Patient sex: F
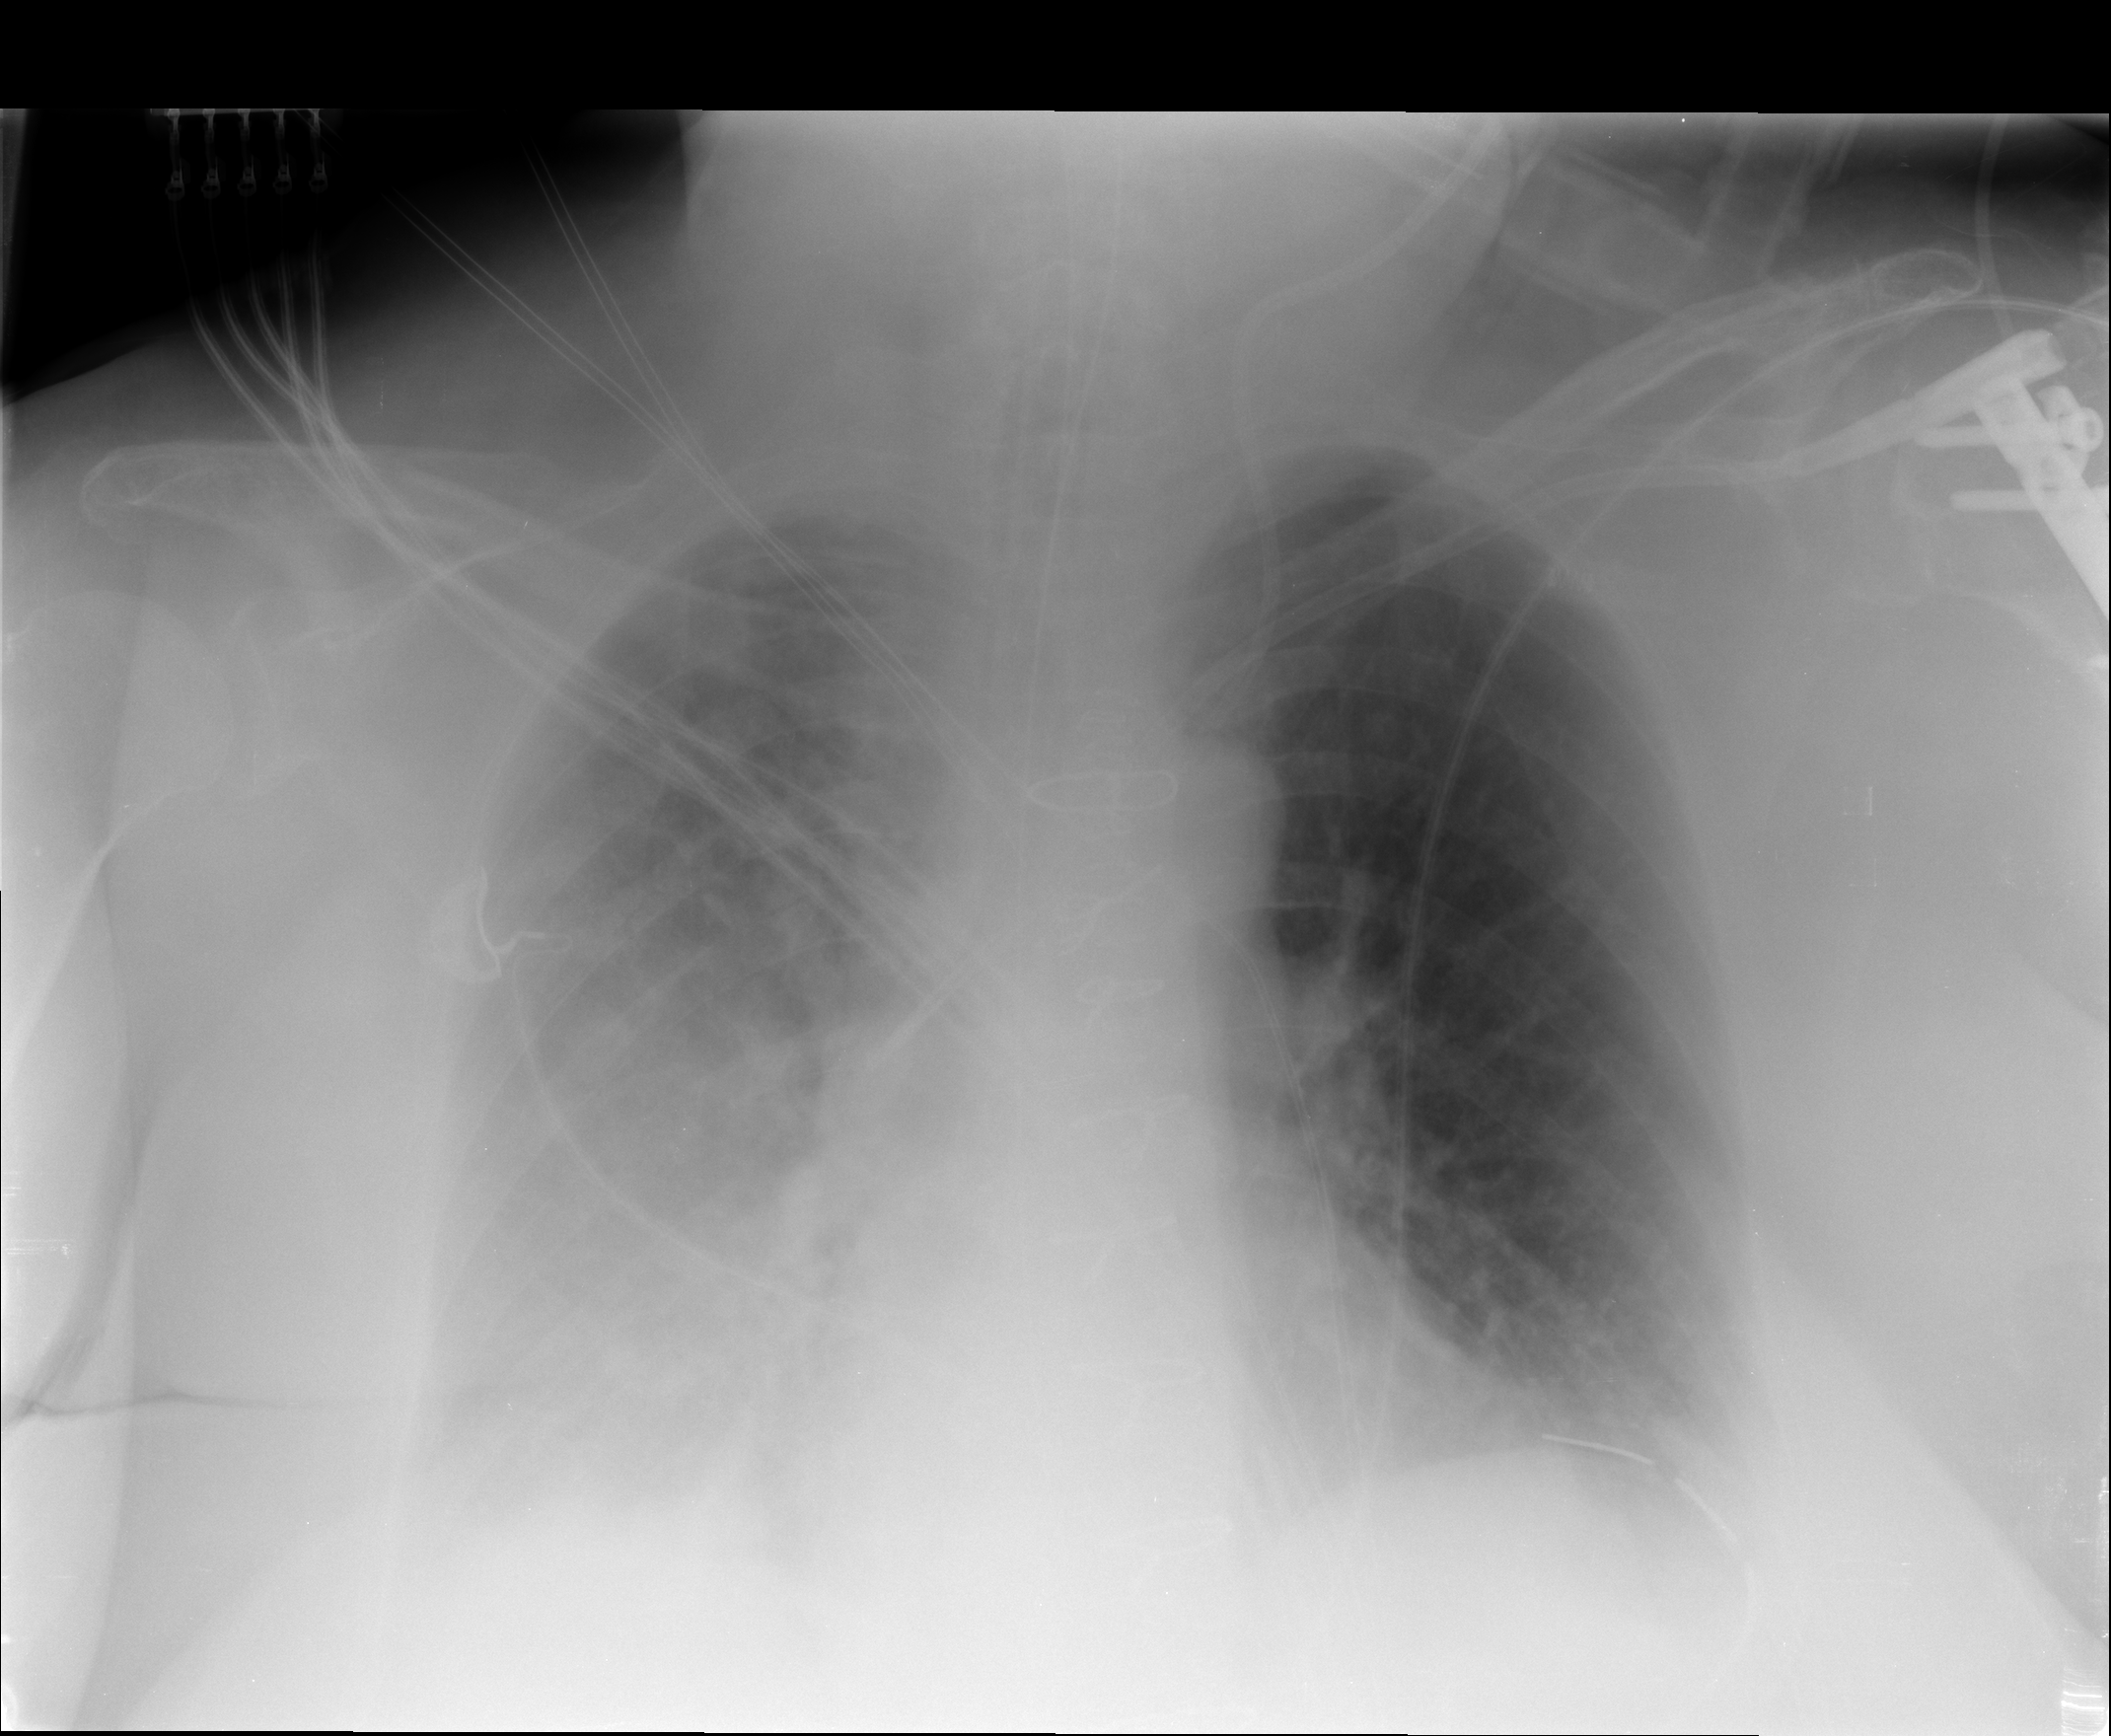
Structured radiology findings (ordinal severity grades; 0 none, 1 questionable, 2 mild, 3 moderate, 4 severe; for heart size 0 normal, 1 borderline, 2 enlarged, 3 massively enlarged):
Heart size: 1
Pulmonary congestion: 2
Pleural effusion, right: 3
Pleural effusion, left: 2
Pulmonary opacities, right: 2
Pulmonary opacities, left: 0
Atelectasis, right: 3
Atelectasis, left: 2